Question: I have an Excel report where I have to convert money (Column O in the picture) into EUR currency:

So far I have been using the IF function, but here the pattern is a bit different. Instead of
'''
=IF(Condition;"true";"false")
'''
I need rather
'''
=IF(P2='EUR';O2);IF(P2='USD';O2*0,78);IF(P2='GBP';O2*1,25);
'''
Just it does not work as it's not a correct Excel expression.
Any help ?
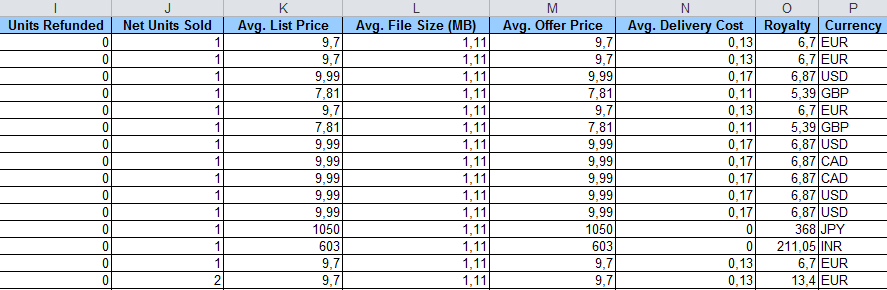
Answer: Something like this...
'''
=IF(P2='EUR';O2;IF(P2='USD';O2*0,78;IF(P2='GBP';O2*1,25;NA())))
'''